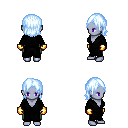
a pixel art fantasy rpg character, female body template, dark elf, purple skin, gray robe, teal pants, white cyan long bangs hairstyle, gold gloves, four views (front, back, left, right), 2x2 character sprite sheet, small pixel art, hard edges, no anti-aliasing